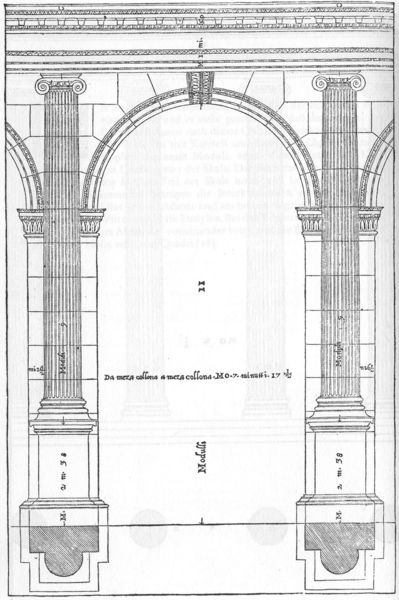
Titel: I Quattro Libri della Architettura, Buch I, Kap. 16 Über die ionische Ordnung (Travée)
Künstler: Andrea Palladio
Institution: (Seriendruck)
Schlagwörter: weiß, ausschnitt, grau, pfeiler, schwarz, skizze, säule, säulen, zeichnung, masse, profile, wand, architektur, sockel, stein, steine, erde, kirche, boden, decke, klassizismus, renaissance, scheitel, kreis, kanneliert, schrift, modell, ansicht, bogen, fassade, grafik, graphik, pilaster, rundbogen, detail, zahlen, verzierung, striche, tor, bögen, eingang, arkade, loggia, gewölbe, antike, motiv, torbogen, mauerwerk, schraffur, stich, schwarzweiß, text, beschriftung, entwurf, modelle, architrav, kapitelle, kapitell, halbkreis, fries, portal, schlussstein, sims, gesims, quader, voluten, ionisch, antik, konstruktion, kanneluren, plan, volute, basis, dorisch, entwürfe, skizzen, kupferstich, schaft, geometrie, eierstab, bau, längs, tunnel, kapitel, gebälk, grundriss, bauwerk, massstab, aufriss, bauplan, architekt, zeile, romanisch, fundament, statik, sockelzone, säulenschaft, halbsäulen, fires, kannelur, maß, proportion, planung, verankerung, seule, vertikal, wandpfeiler, blöcke, gra, verhältnis, konstrution, vitruv, aufmaß, blendmotiv, rschein, bogenscheitel, klassizistik, wandaufriß, statikk